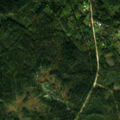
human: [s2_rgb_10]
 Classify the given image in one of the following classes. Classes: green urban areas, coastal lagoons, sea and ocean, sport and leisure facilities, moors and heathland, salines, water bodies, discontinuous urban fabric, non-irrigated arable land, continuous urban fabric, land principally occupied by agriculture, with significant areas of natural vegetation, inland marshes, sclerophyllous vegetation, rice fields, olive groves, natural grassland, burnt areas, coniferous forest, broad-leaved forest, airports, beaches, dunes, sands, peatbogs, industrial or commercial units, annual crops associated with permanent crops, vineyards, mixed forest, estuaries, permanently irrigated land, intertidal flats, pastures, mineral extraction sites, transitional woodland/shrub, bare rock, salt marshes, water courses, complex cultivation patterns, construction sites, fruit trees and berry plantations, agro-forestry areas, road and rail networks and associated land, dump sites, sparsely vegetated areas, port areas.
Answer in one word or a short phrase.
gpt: broad-leaved forest, coniferous forest, mixed forest